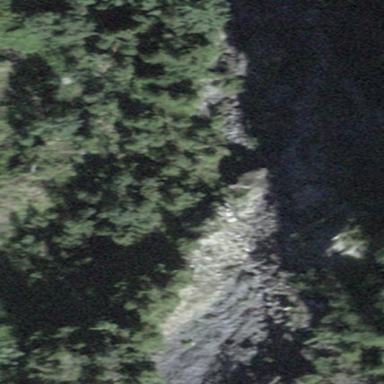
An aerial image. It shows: Natural scree.